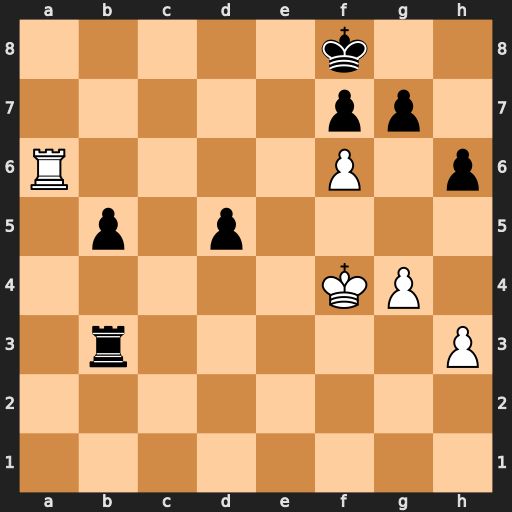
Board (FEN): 5k2/5pp1/R4P1p/1p1p4/5KP1/1r5P/8/8
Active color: w
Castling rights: -
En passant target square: -
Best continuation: Ra8#